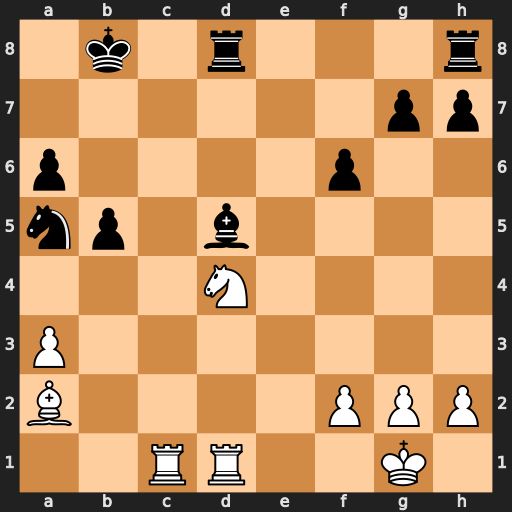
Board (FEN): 1k1r3r/6pp/p4p2/np1b4/3N4/P7/B4PPP/2RR2K1
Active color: w
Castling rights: -
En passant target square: -
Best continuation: Bxd5 Rxd5 Nc6+ Nxc6 Rxd5